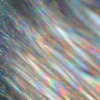
Label: sunburn